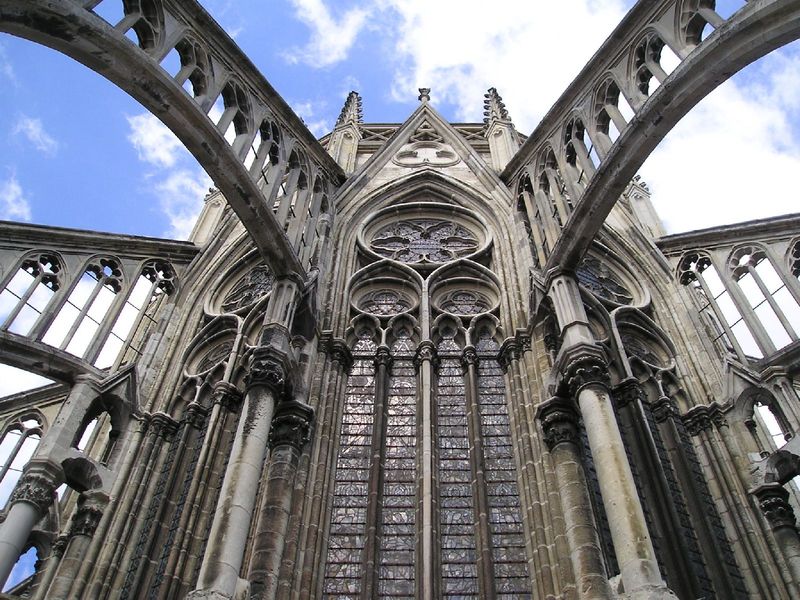
Titel: Kathedrale Notre-Dame von Amiens
Standort: Amiens (EU - F)
Schlagwörter: himmel, fenster, pfeiler, säule, säulen, gebäude, rose, architektur, kirche, gotik, turm, bogen, foto, fotografie, tumr, bleiglas, gotisch, spitzbogen, romanik, chor, bauwerk, maßwerk, notre dame, romanisch, fensterrose, dreipaß, strebebogen, filiale, rosettenfenster, nordalpin, spät, fischblase, 1300, welke, strebepfeilersystem